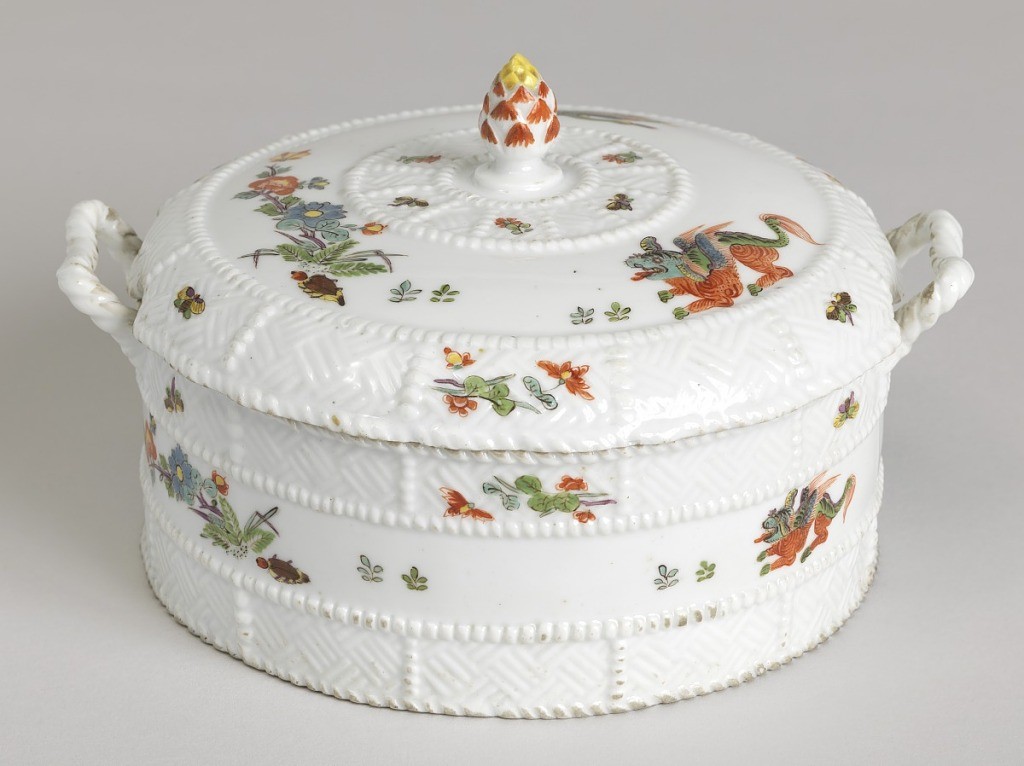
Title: Covered Butter Dish (One of a Pair)
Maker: Meissen Porcelain Manufactory, German, active from 1710 to the present
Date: ca. 1735
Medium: hard paste porcelain, vitreous enamel
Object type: serving dish
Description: A white porcelain covered dish with a basket textured exterior. The covered dish has basket textured handles and an acorn knob.